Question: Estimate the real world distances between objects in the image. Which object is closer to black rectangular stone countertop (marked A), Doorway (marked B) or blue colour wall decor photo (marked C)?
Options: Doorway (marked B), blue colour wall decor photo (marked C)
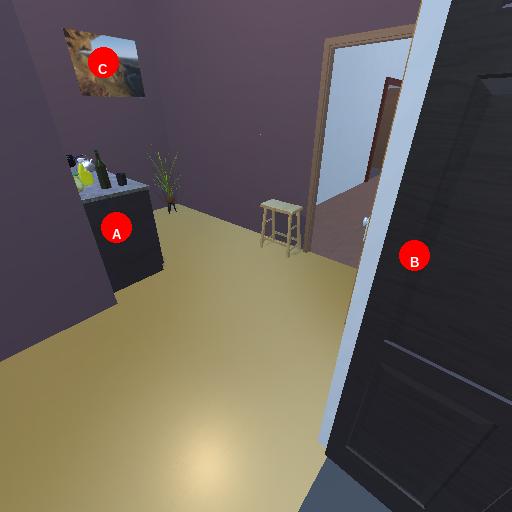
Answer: Doorway (marked B)